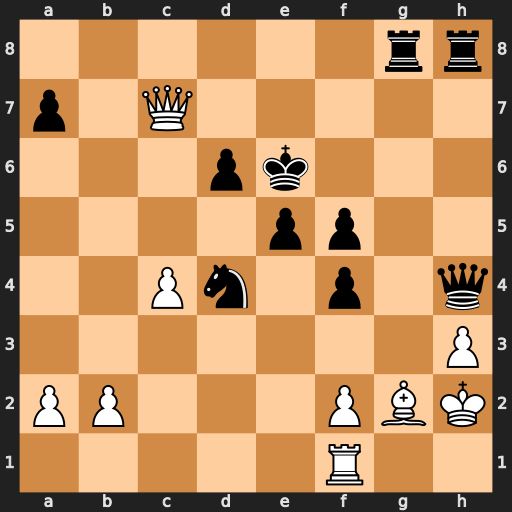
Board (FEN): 6rr/p1Q5/3pk3/4pp2/2Pn1p1q/7P/PP3PBK/5R2
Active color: w
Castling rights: -
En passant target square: -
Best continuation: Bd5+ Kf6 Qf7+ Kg5 Qe7+ Kh5 Bf7+ Rg6 Bxg6+ Kxg6 Rg1+